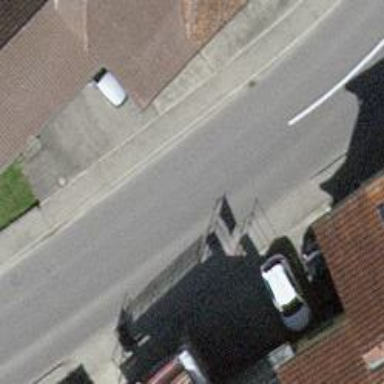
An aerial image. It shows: Tertiary road.